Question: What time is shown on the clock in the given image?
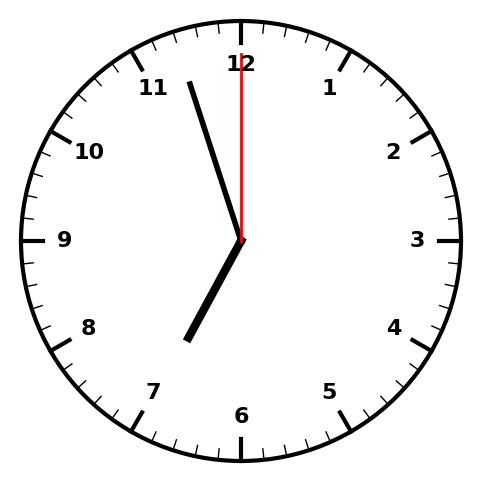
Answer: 06:57:00